Aerial crown-view tile of a tropical tree (Barro Colorado Island, Panama), acquired 20250124:
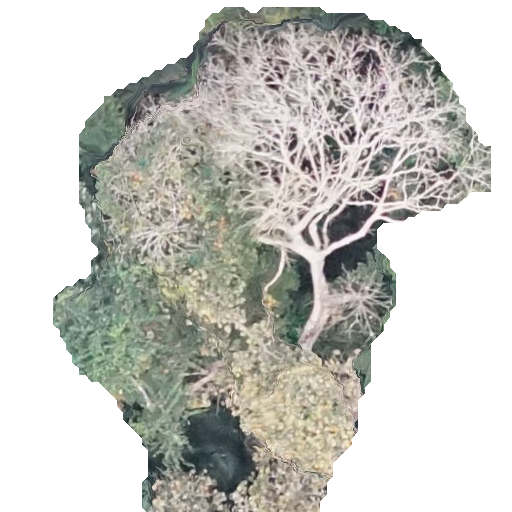
Species: Sterculia apetala
GBIF accepted scientific name: Sterculia apetala
Crown area: 223.496 m²